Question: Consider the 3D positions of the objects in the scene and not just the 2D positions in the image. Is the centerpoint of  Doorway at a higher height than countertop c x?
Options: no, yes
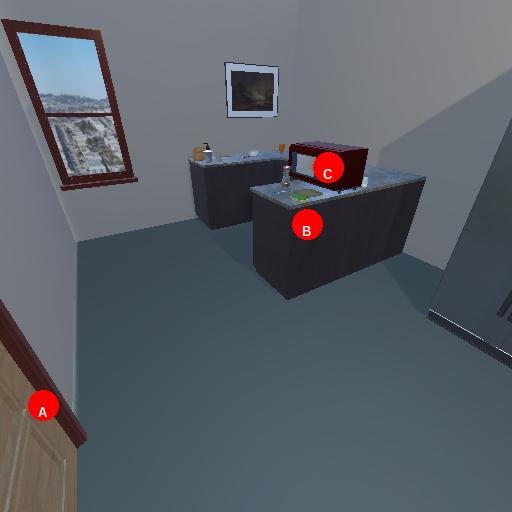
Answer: no